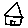
Label: house